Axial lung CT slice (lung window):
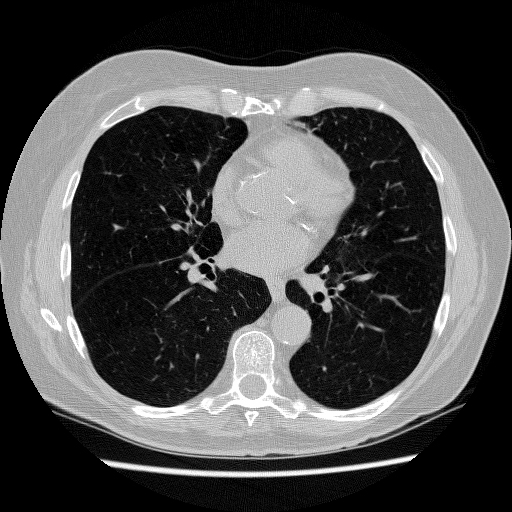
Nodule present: no